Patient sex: M
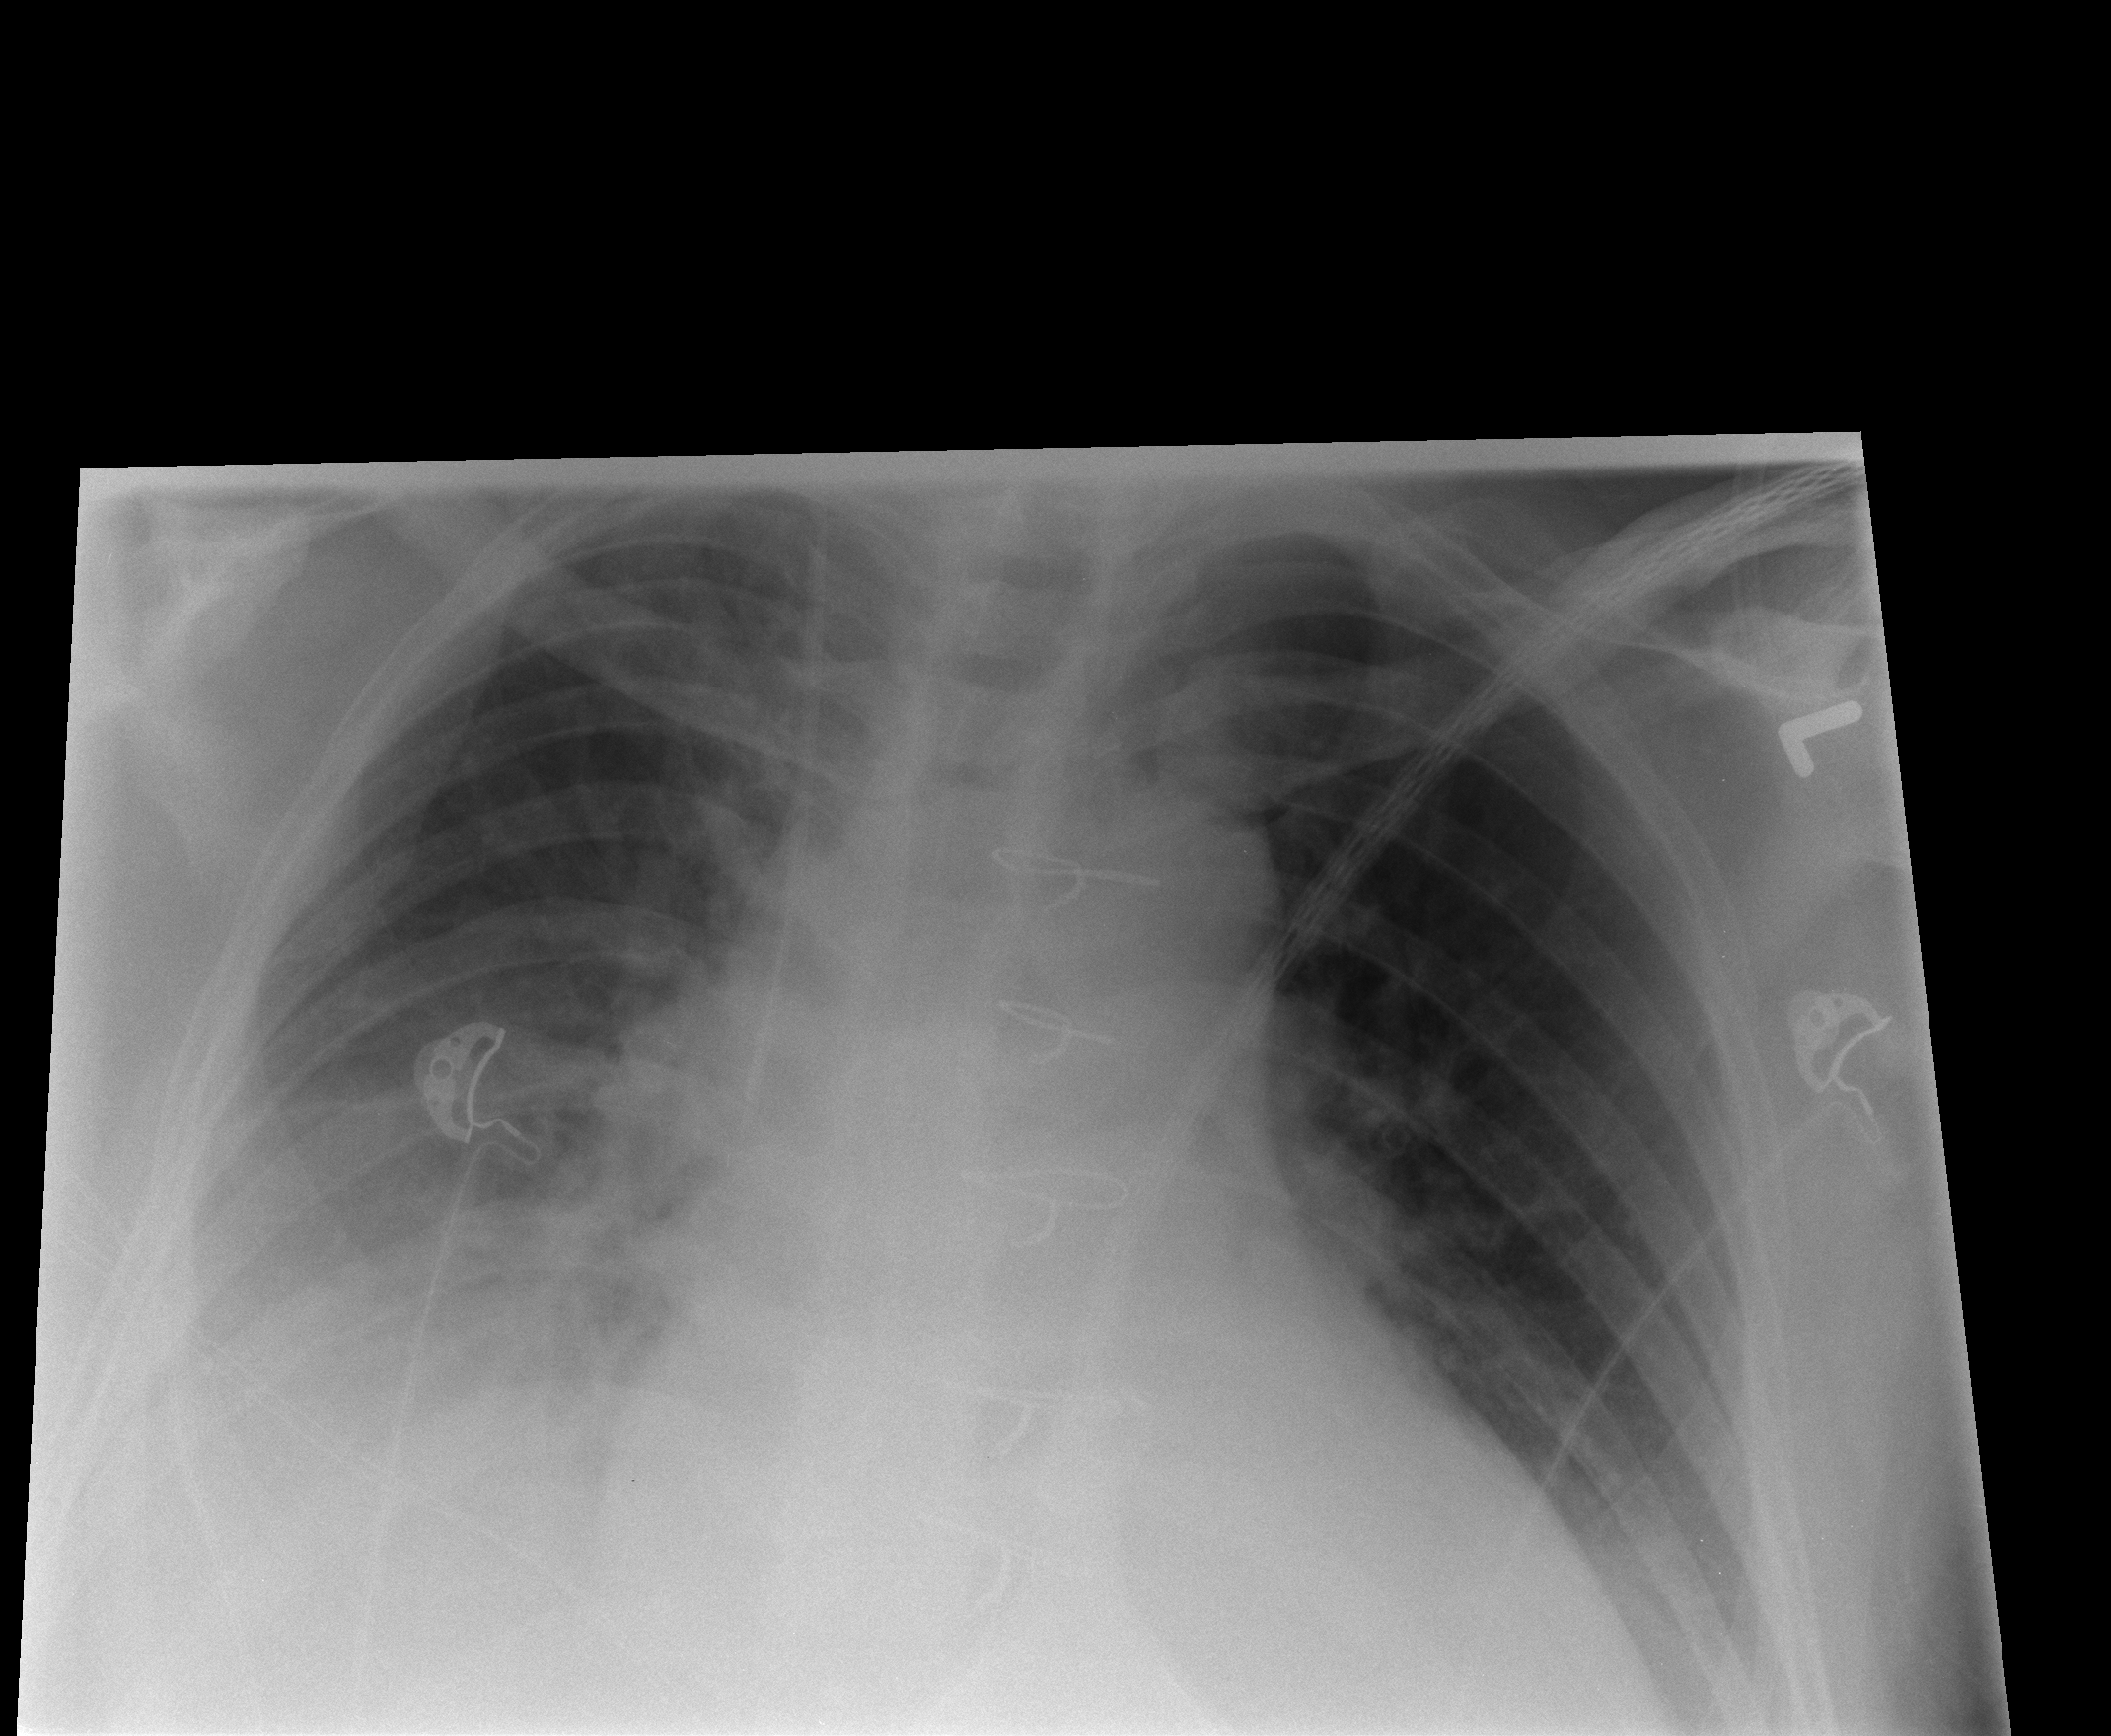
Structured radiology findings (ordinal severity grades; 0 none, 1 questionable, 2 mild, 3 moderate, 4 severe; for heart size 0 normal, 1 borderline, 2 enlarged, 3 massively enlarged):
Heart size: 2
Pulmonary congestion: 0
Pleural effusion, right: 1
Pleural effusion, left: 1
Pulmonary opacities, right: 1
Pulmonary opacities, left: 0
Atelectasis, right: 2
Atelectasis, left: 2